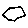
Label: hexagon